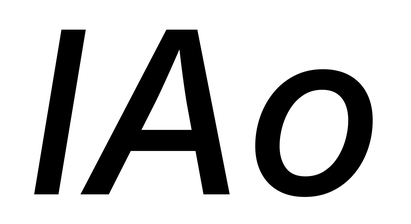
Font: Inter-Italic_Medium_Italic